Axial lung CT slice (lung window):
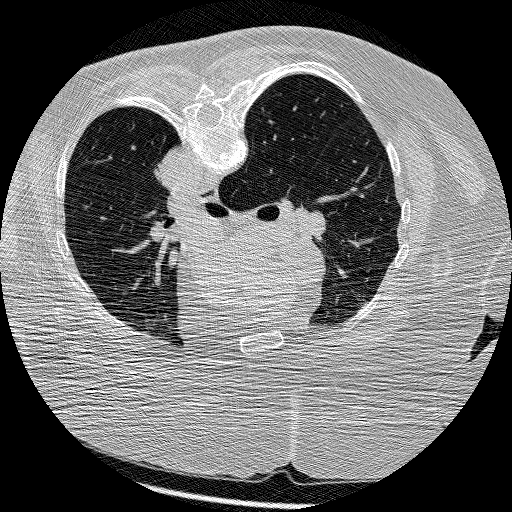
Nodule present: no